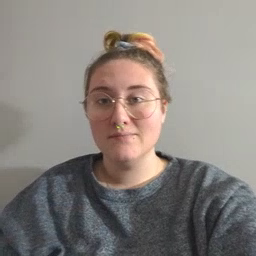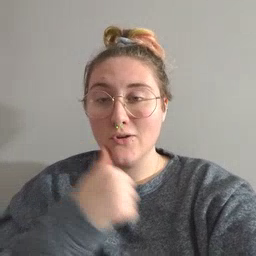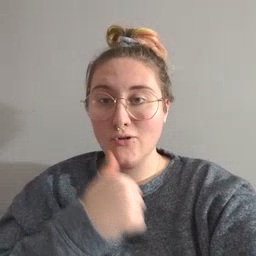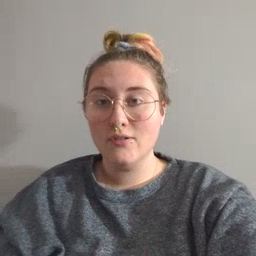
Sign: girl